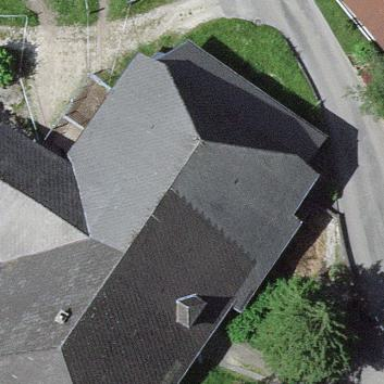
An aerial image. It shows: Farm building.